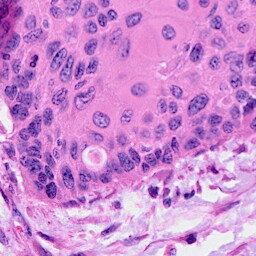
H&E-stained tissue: Cervix